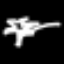
Label: palm tree